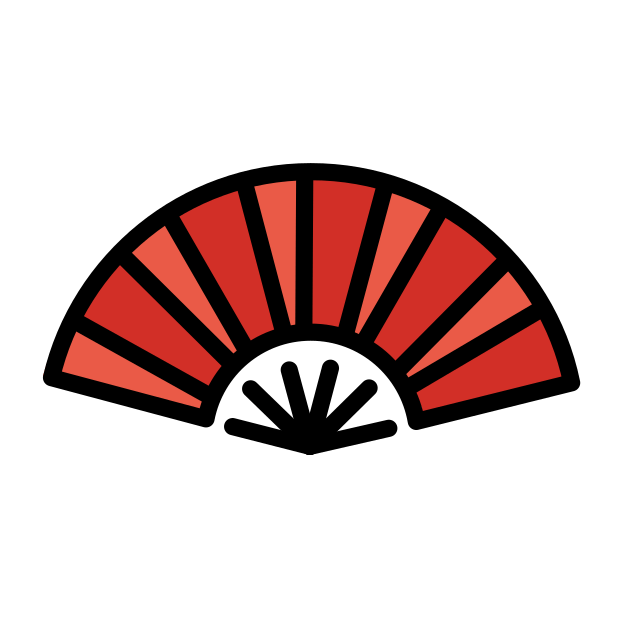
Emoji: 🪭
Name: folding hand fan
Unicode: 0x1faad